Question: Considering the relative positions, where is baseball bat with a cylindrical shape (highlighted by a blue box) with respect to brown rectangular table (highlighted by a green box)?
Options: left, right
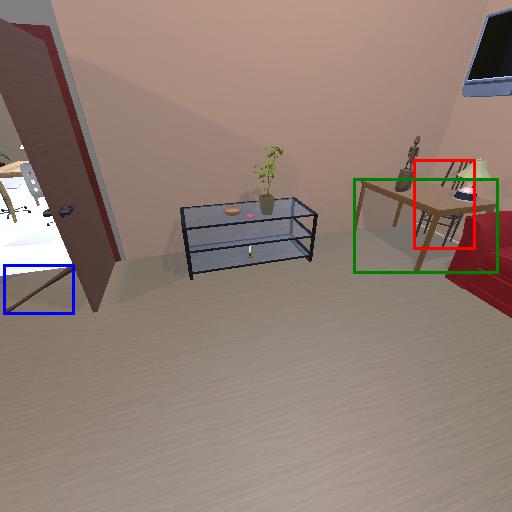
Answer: left